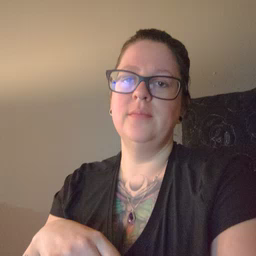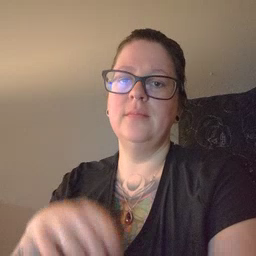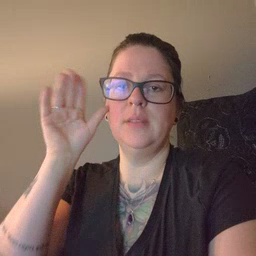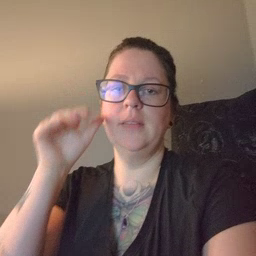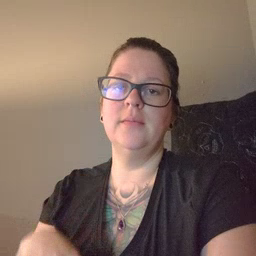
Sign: donkey